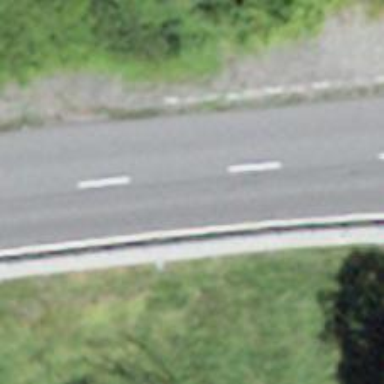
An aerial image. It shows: Secondary road.